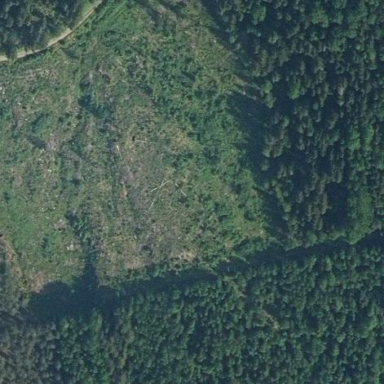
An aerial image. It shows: Scrub area designated for logging.